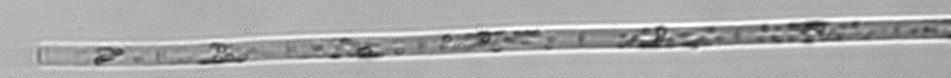
Label: Leptocylindrus